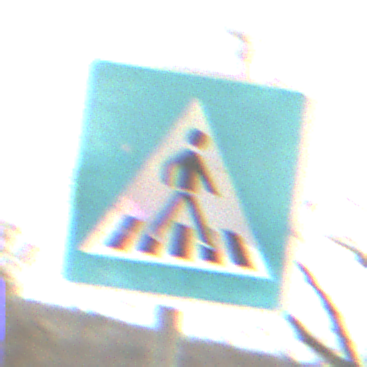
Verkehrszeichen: FussgaengerueberwegLinks
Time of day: Midday
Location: Outdoor (Nature)
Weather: Overcast
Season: NotSpecified
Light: Natural